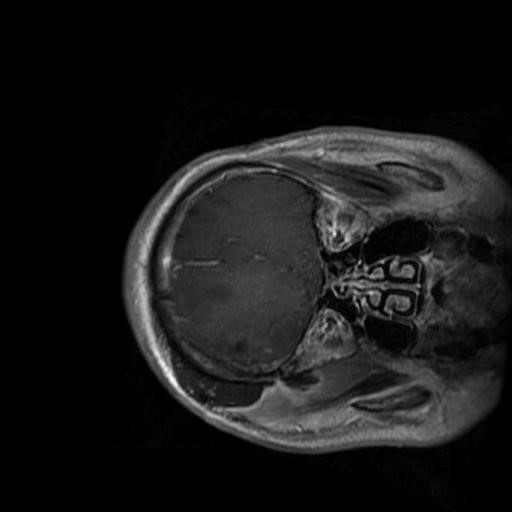
Label: brain_glioma